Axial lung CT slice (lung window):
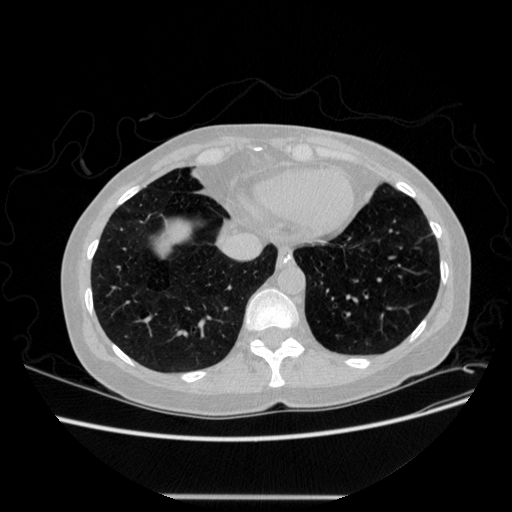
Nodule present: no